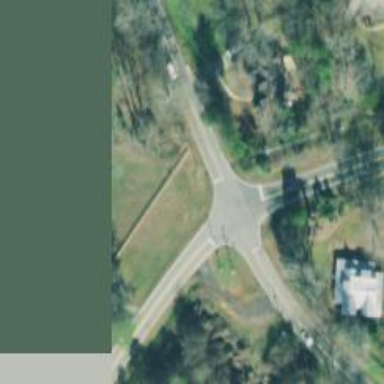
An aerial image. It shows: Stop road.